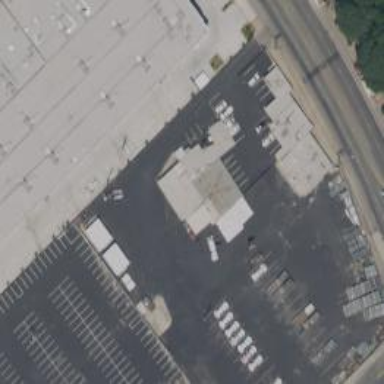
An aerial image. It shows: Warehouse used as storage yard.